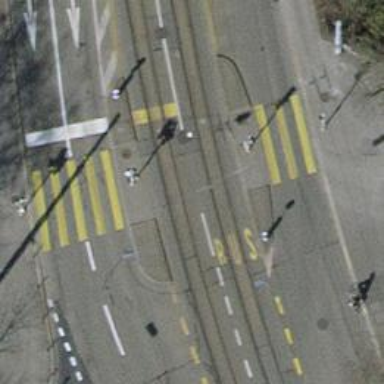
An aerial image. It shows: Marked crossing on asphalt footway.